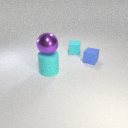
small blue rubber cube in front of small cyan rubber cube